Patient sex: M
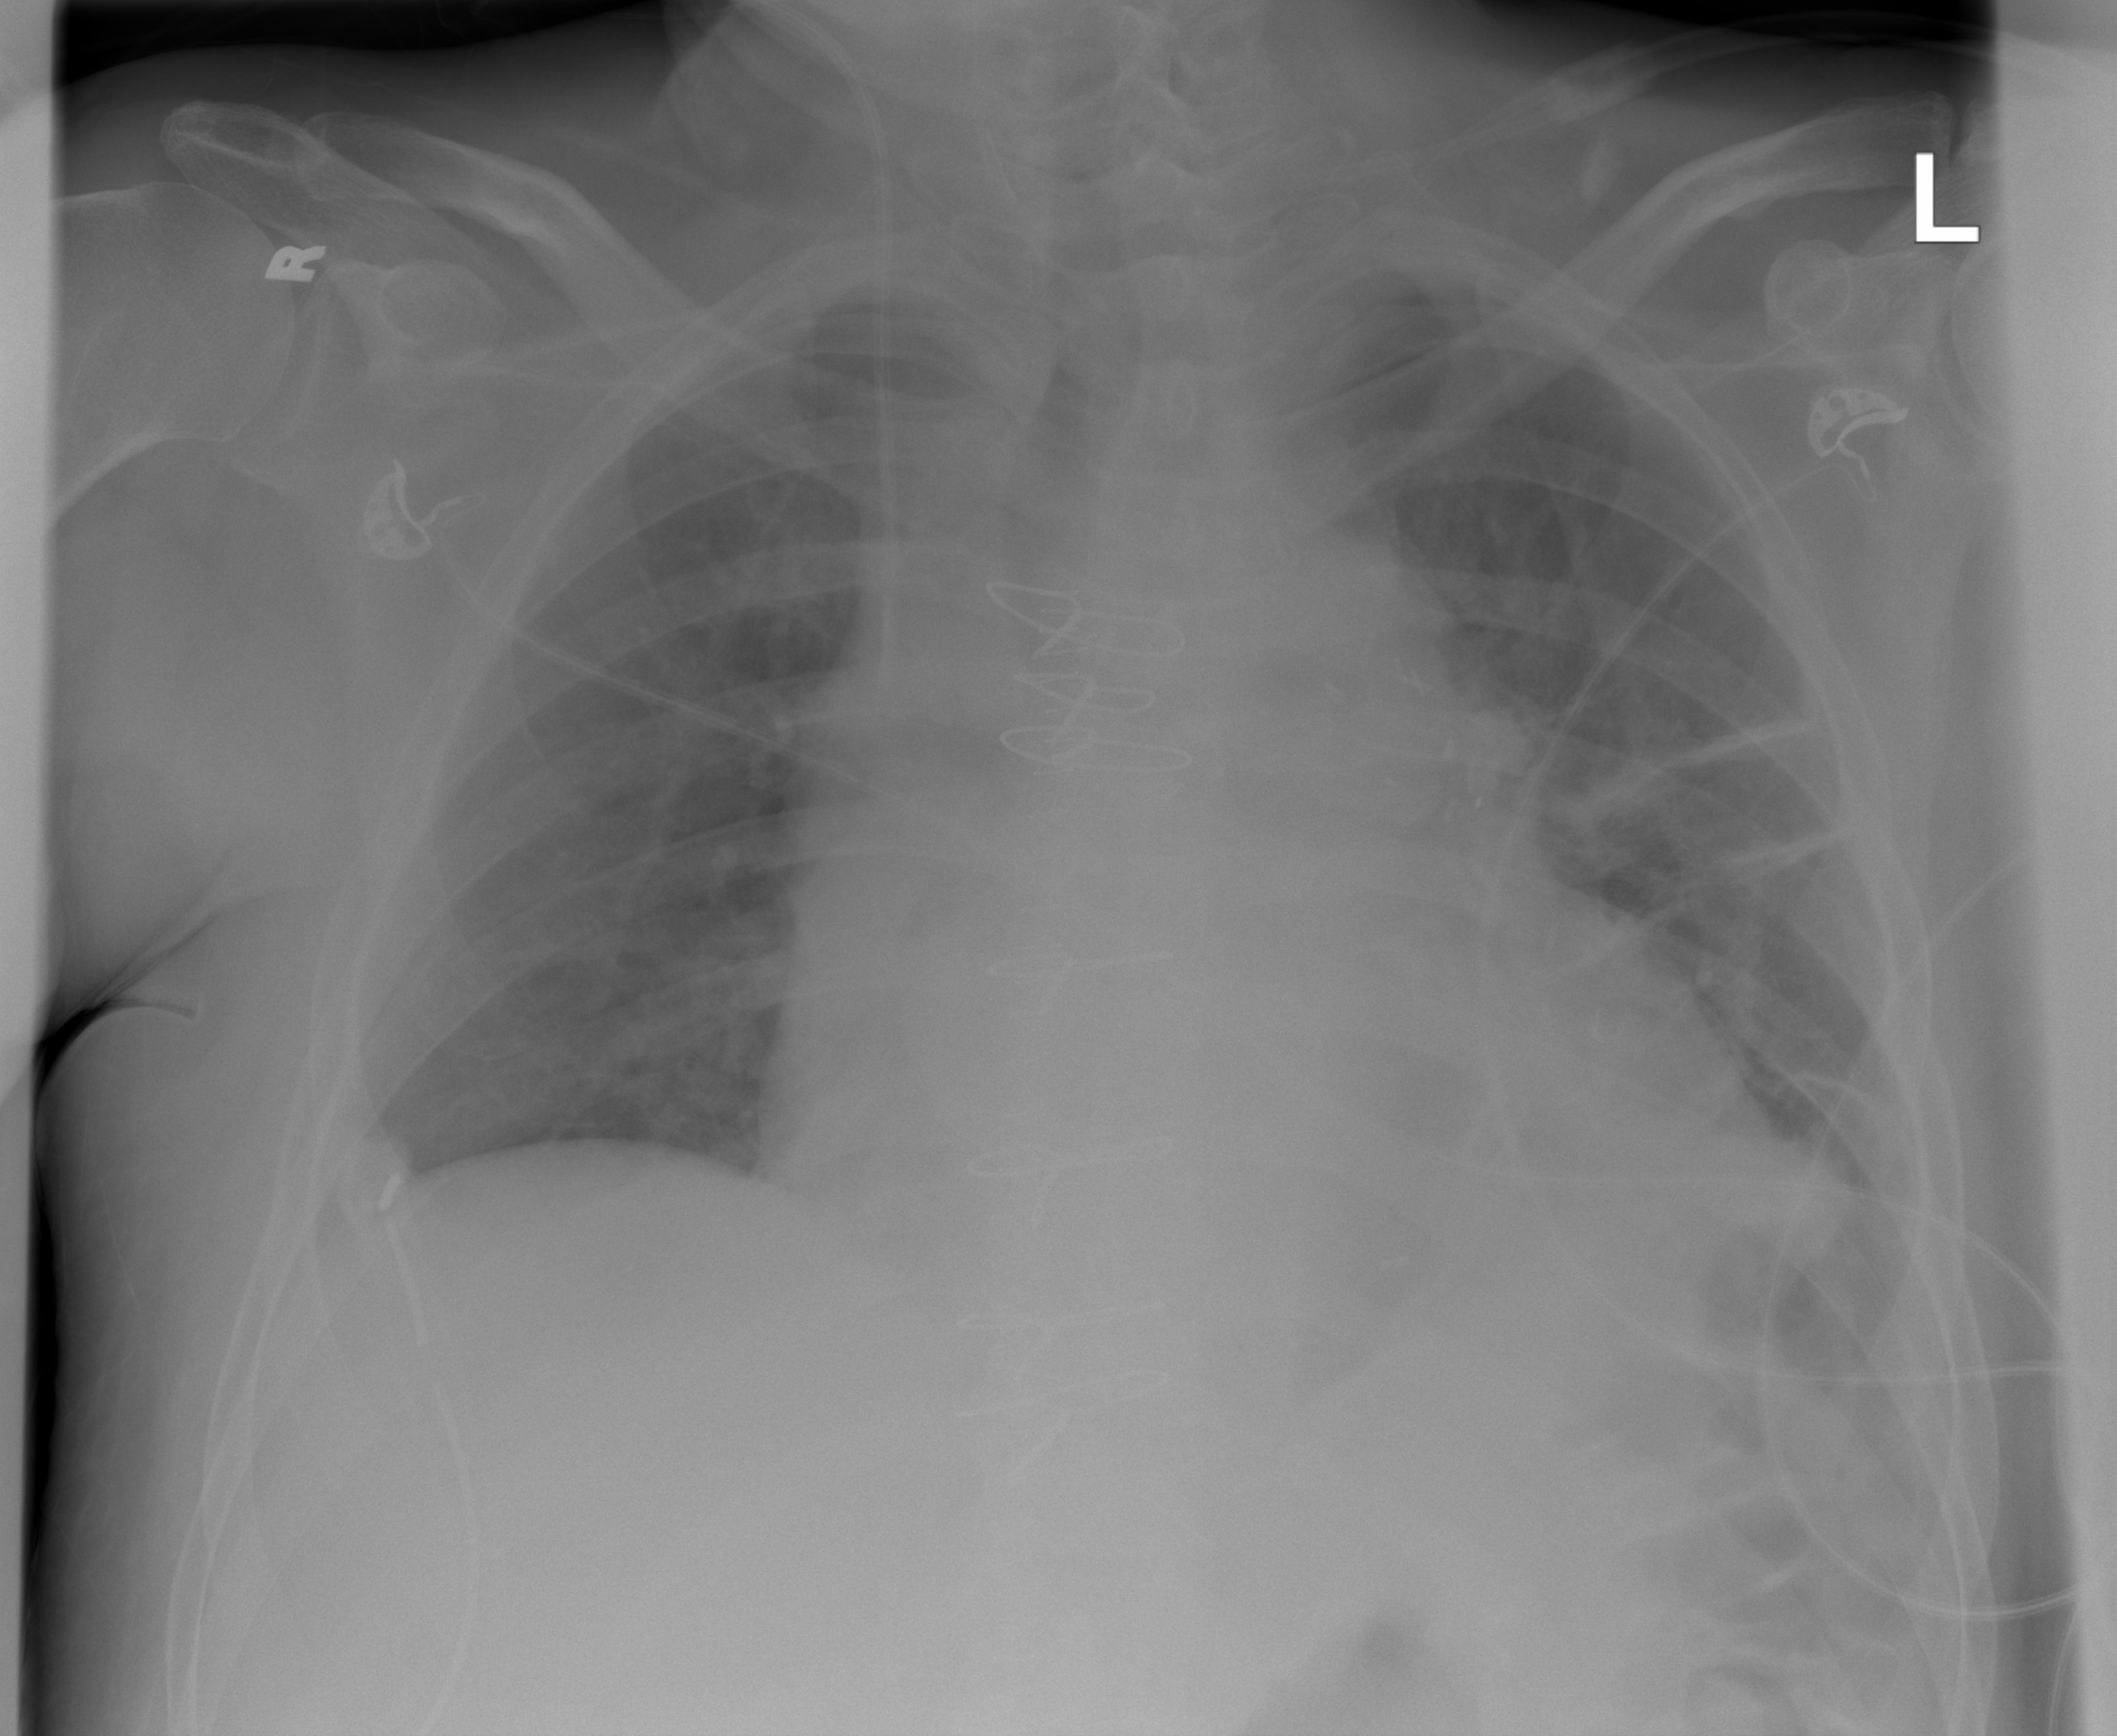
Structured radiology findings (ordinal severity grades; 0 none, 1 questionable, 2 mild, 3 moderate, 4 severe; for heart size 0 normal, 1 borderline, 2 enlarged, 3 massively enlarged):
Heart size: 3
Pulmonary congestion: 0
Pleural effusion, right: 0
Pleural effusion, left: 2
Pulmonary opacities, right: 0
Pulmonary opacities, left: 0
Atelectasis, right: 0
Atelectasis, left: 2